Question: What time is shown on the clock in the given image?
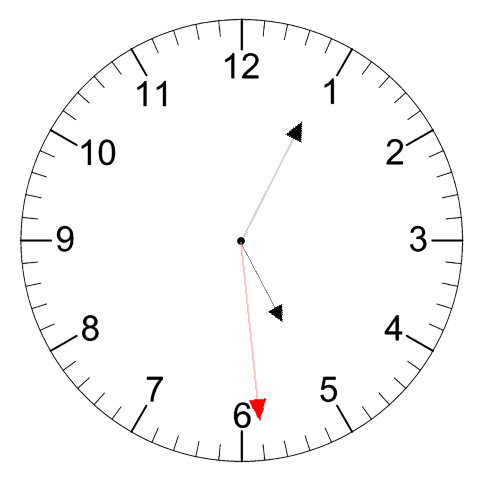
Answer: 05:04:29